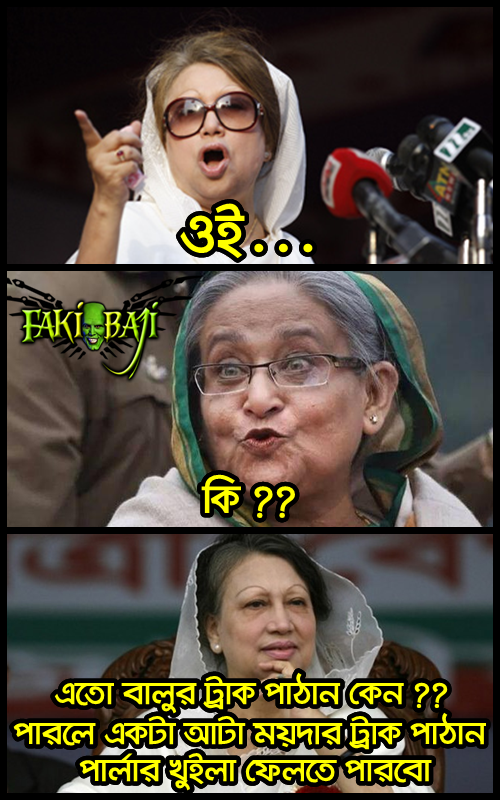
Text: ওই... কি? এতো বালুর ট্রাক পাঠান কেন?? পারলে একটা আটা ময়দার ট্রাক পাঠান পার্লার খুইলা ফেলতে পারবো
Label: Hate
Hate category: Political
Targeted group: Organization